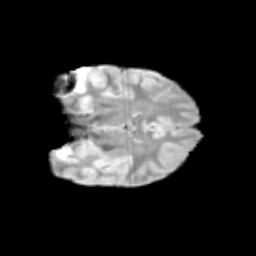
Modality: T2w
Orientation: coronal
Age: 12
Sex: female
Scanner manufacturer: siemens
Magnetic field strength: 3 T
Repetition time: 3.8 s
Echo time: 0.07 s